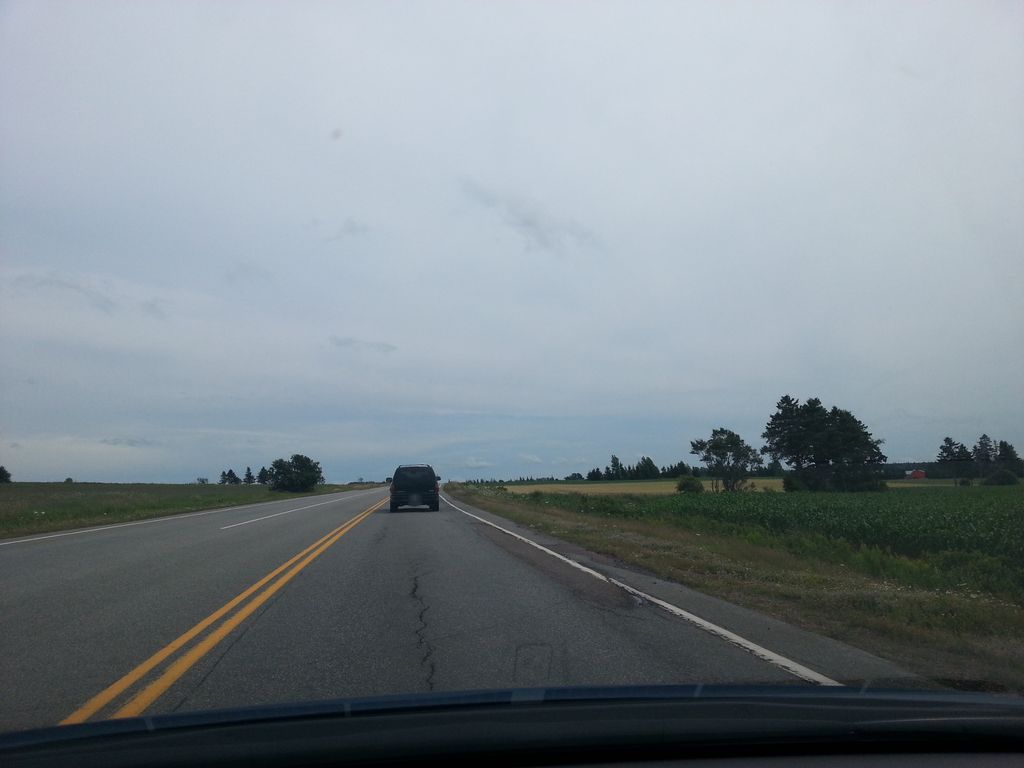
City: charlottetown